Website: bh-photo
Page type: customer-info-address
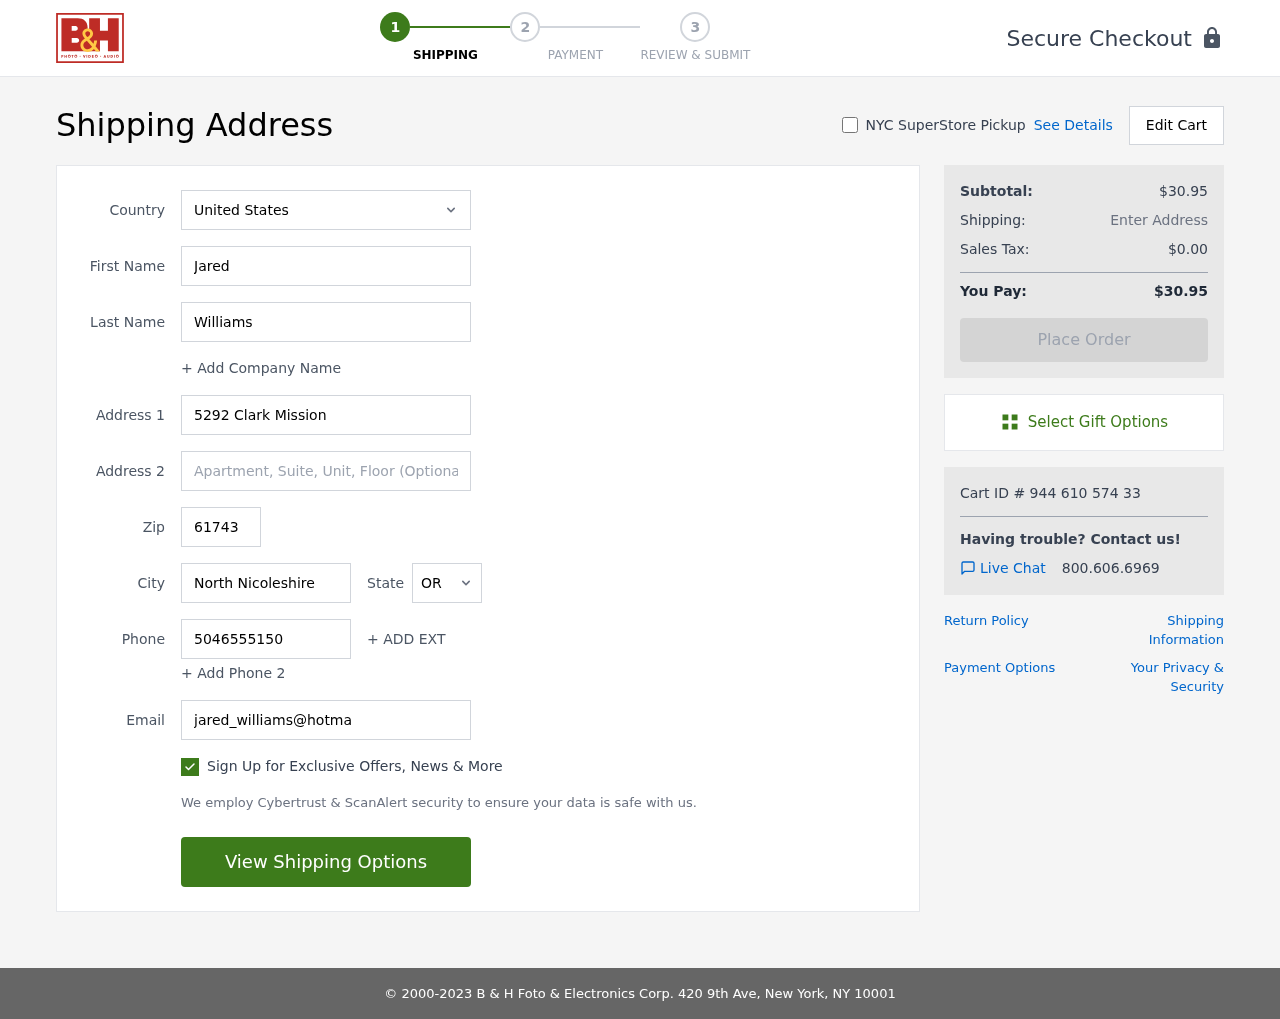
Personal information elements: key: PII_CITY
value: North Nicoleshire
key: PII_COUNTRY
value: United States
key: PII_EMAIL
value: jared_williams@hotmail.com
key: PII_FIRSTNAME
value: Jared
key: PII_LASTNAME
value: Williams
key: PII_PHONE
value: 5046555150
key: PII_POSTCODE
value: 61743
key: PII_STATE_ABBR
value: OR
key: PII_STREET
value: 5292 Clark Mission
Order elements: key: ORDER_SUBTOTAL
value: $30.95
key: ORDER_TAX
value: $0.00
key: ORDER_TOTAL
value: $30.95
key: ORDER_ID
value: Cart ID # 944 610 574 33